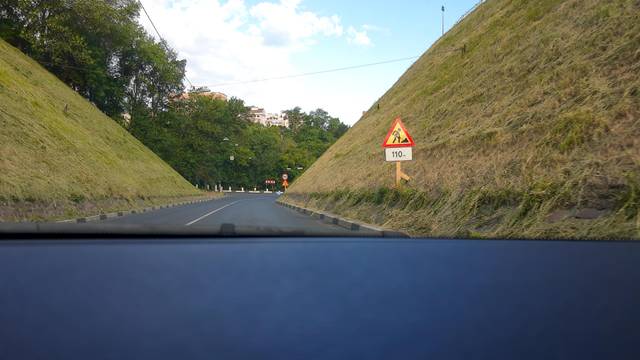
Region: Russia
Coordinates: 56.325, 44.0